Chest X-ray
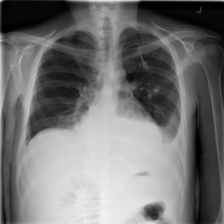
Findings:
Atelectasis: positive
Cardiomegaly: negative
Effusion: positive
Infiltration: negative
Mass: negative
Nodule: negative
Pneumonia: negative
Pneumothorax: negative
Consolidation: negative
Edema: negative
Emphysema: negative
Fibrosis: negative
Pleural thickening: negative
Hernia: negative